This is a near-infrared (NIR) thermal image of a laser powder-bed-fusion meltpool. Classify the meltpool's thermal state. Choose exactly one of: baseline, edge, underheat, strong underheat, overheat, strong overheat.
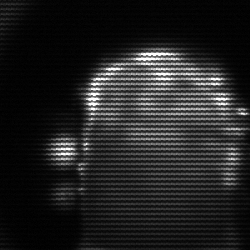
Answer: baseline